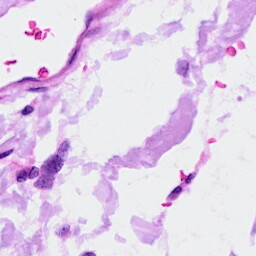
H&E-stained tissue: Ovarian